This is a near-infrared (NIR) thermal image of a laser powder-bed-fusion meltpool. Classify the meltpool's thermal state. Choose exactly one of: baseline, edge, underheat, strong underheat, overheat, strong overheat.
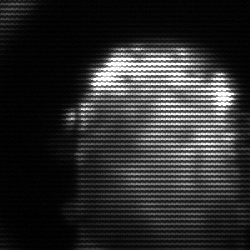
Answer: baseline